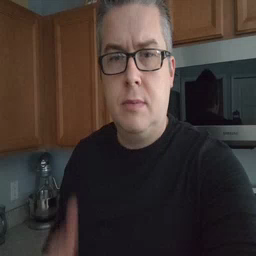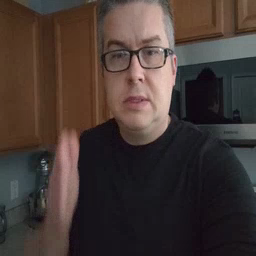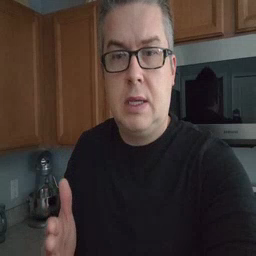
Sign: beside